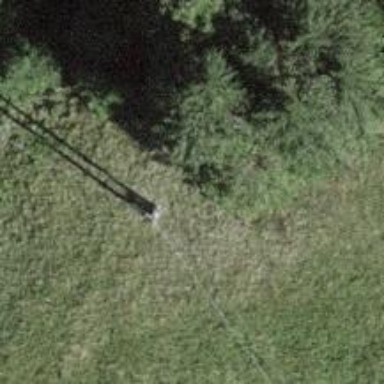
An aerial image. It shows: Utility pole in the area.